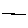
Label: line